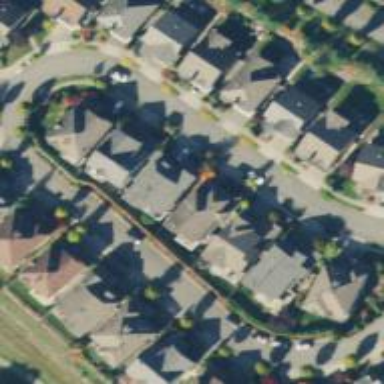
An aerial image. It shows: Neighborhood.